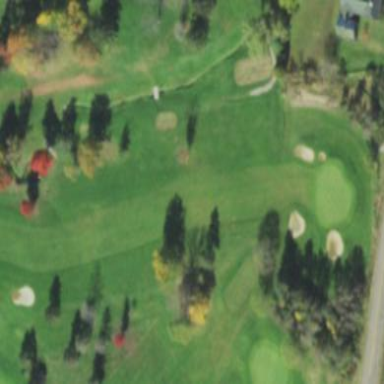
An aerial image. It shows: Grassy area designated as golf fairway.